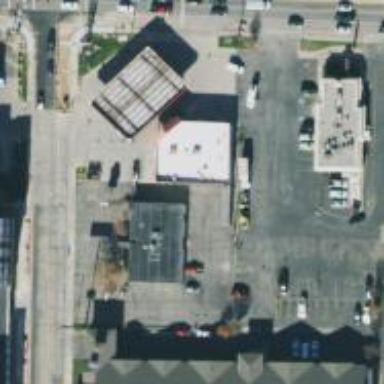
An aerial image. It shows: Convenience shop.